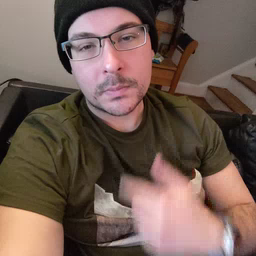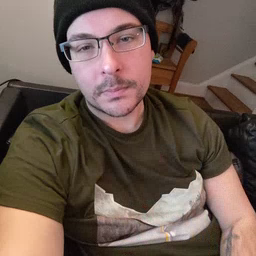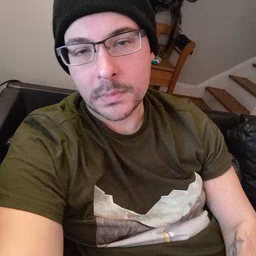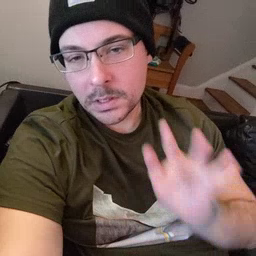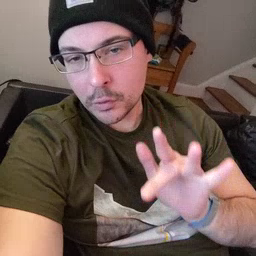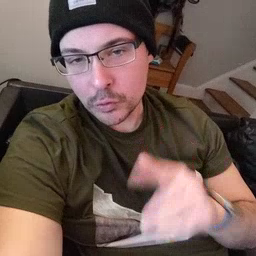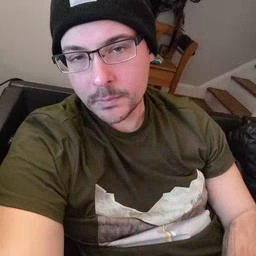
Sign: touch